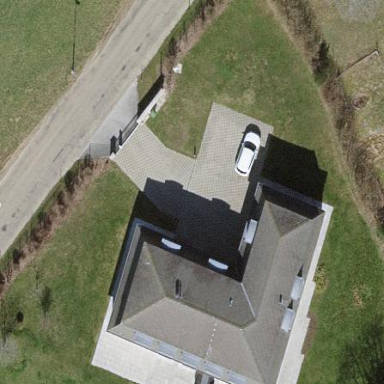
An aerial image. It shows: Detached building with mansard roof shape.